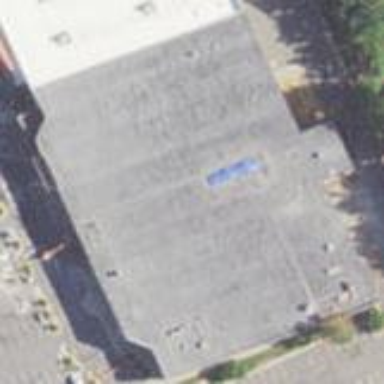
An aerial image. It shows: Retail building.